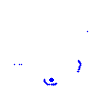
Particle: pion